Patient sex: M
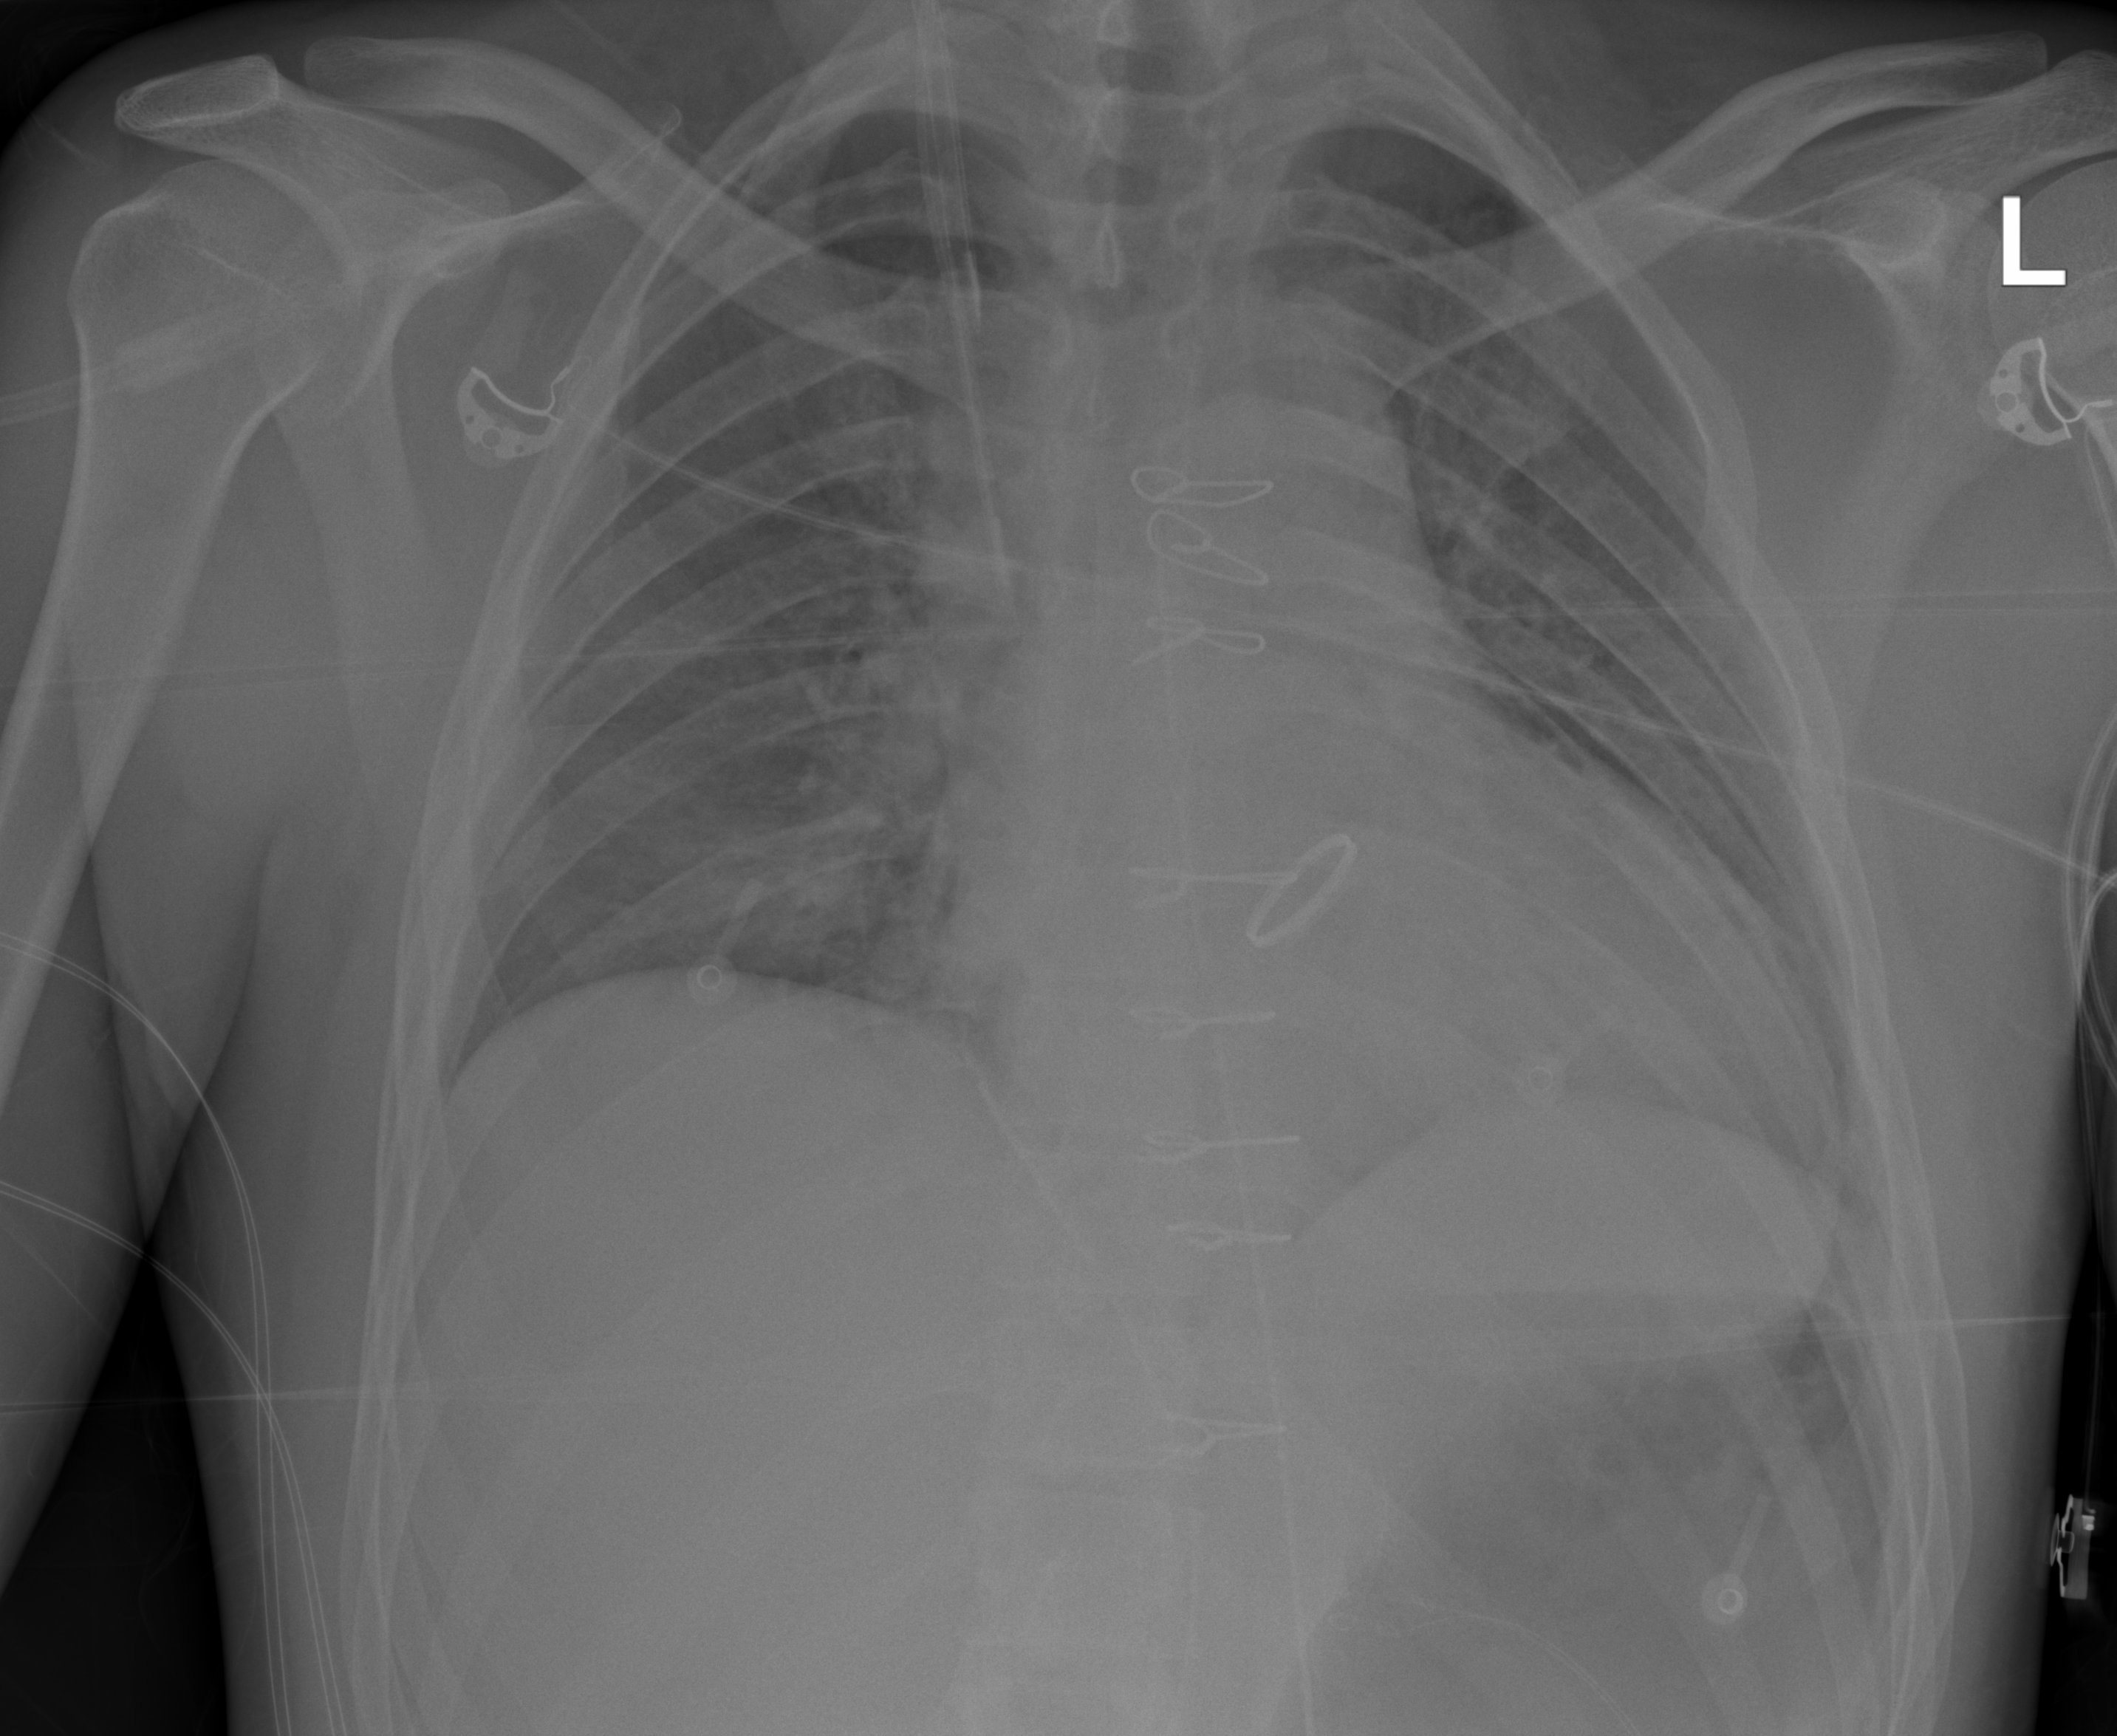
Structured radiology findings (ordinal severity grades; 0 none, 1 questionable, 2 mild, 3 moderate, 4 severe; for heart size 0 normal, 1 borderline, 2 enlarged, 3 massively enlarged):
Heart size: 1
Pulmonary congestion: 0
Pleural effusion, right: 0
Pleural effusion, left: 0
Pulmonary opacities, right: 0
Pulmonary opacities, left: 0
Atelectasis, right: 0
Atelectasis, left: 0